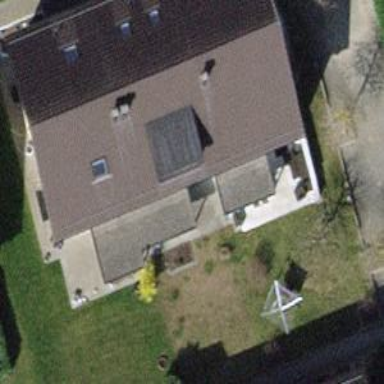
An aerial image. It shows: Terrace-style building with gabled roof.